Question: I've been fiddling about for nearly an hour and not figured this out so looking for some help.
As you can see in my image here the second row doesn't show the checkbox. It's been pushed off screen to the right due to the long text.

What I would like is for the image on the Left to always be in that place, and the checkbox on the right to always be in that place. The title text in the middle should fit between those two things wrapping to as many lines as it needs.
I did make it work by setting the 'Ems' property but I don't think that was the right way to solve this.
Here is the XML:
'''
<LinearLayout
android:orientation="vertical"
android:layout_width="wrap_content"
android:layout_height="wrap_content"
android:padding="5dp">
<ImageView
android:layout_width="wrap_content"
android:layout_height="wrap_content"
android:src="@drawable/bg_ffa_1" />
</LinearLayout>
<LinearLayout
android:orientation="vertical"
android:layout_width="wrap_content"
android:layout_height="wrap_content">
<TableLayout
android:layout_height="wrap_content"
android:layout_width="fill_parent"
android:stretchColumns="1">
<TableRow
android:layout_width="wrap_content"
android:layout_height="wrap_content">
<LinearLayout
android:orientation="vertical"
android:layout_width="wrap_content"
android:layout_height="wrap_content"
android:paddingTop="5dp">
<TextView
android:id="@+id/article_row_title_label"
android:layout_width="wrap_content"
android:layout_height="wrap_content"
android:layout_column="1"
android:textColor="#3A3C3B"
android:textSize="12dp"
android:textStyle="bold"
android:inputType="textMultiLine"
android:text="Article 1" />
</LinearLayout>
<LinearLayout
android:orientation="vertical"
android:layout_width="wrap_content"
android:layout_height="wrap_content"
android:layout_gravity="right">
<CheckBox
android:layout_width="wrap_content"
android:layout_height="wrap_content" />
</LinearLayout>
</TableRow>
</TableLayout>
</LinearLayout>
'''
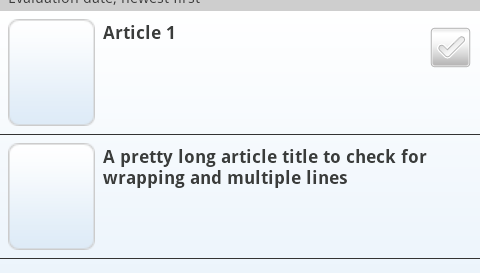
Answer: Ah! I've sussed it. No sooner than positing the question do I figure it out.
The key was to add
'''
android:layout_weight="1"
'''
to the linear layout that is wrapping the textview, simple when you know!